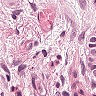
Metastatic tissue present: yes